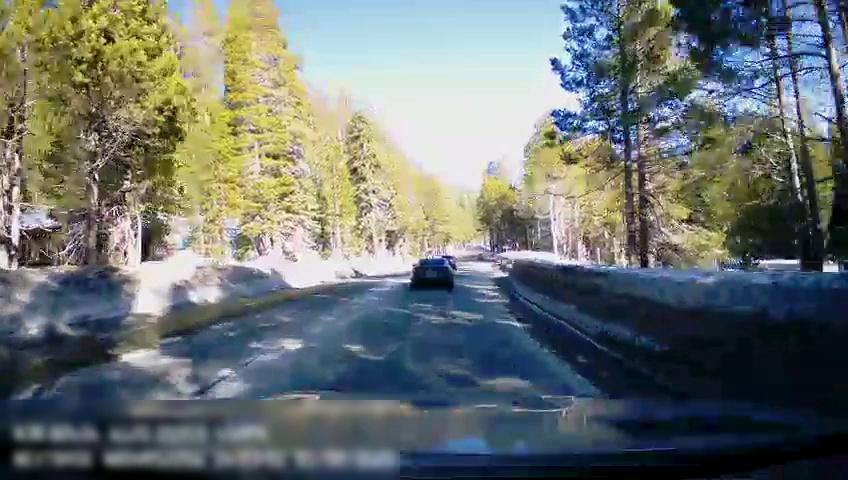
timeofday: Day
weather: Sunny
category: Drivable Space
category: Vehicles | Car
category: Vehicles | Car